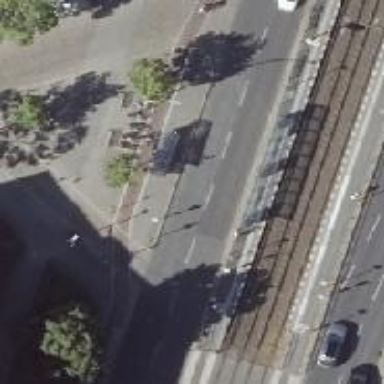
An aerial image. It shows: Public transport stop position.